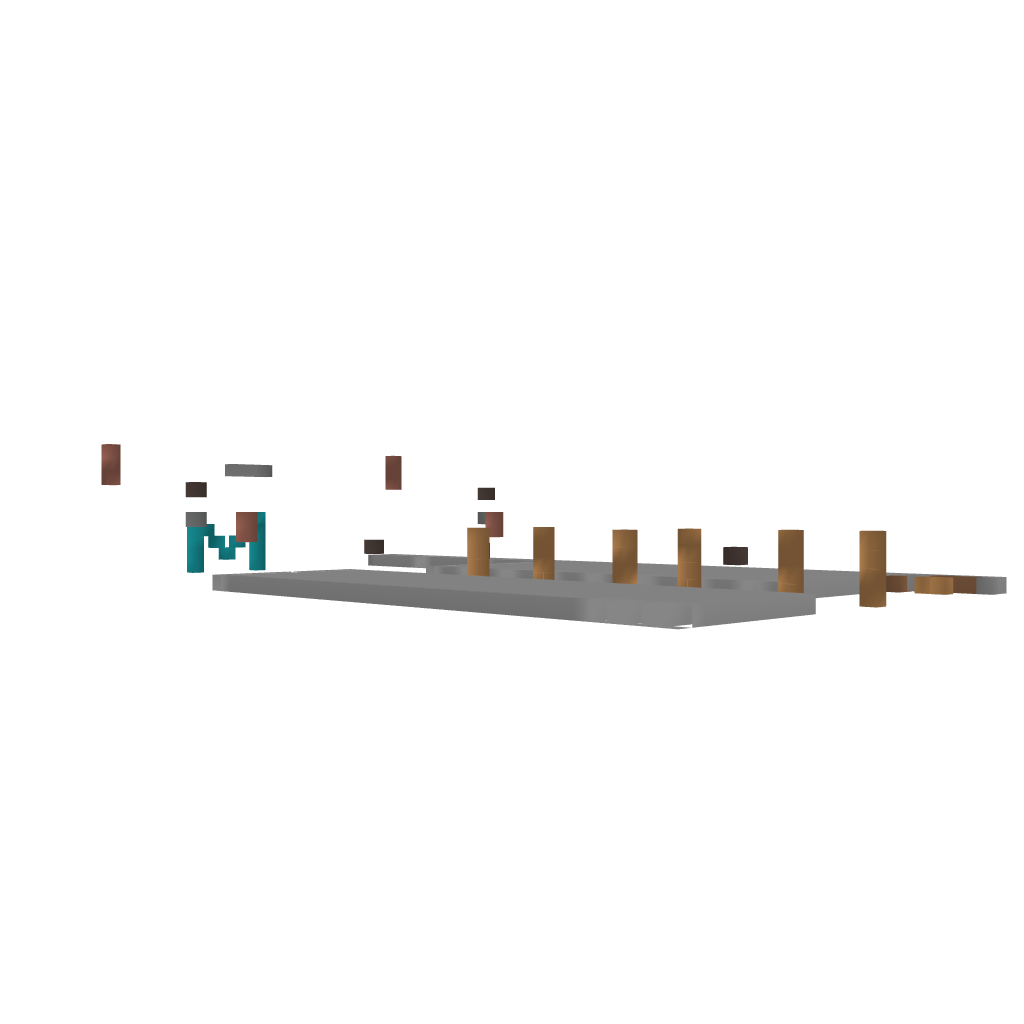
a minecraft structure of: Modern Parkour